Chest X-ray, AP view. Patient: 32 years old, sex M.
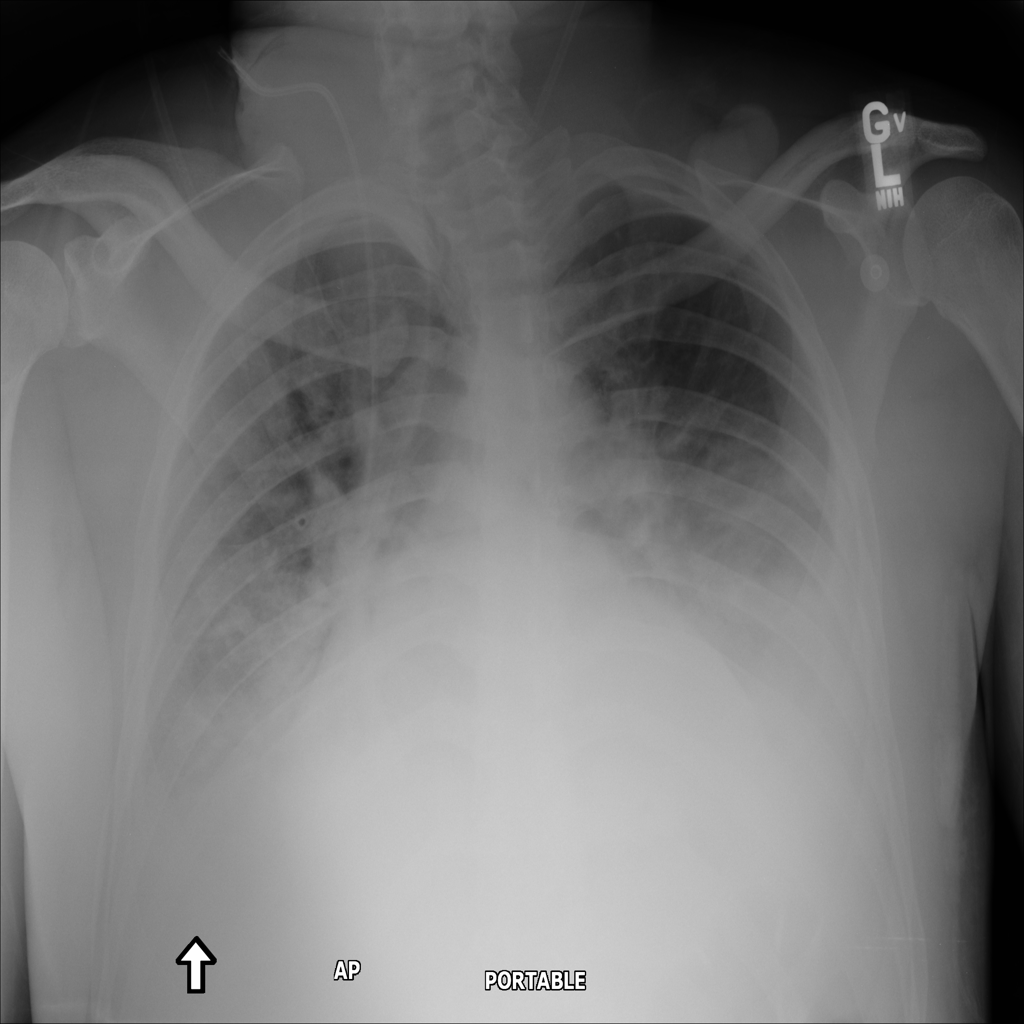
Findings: No Finding